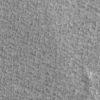
Label: not_dusty